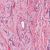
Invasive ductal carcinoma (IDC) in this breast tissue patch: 1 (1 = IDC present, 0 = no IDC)